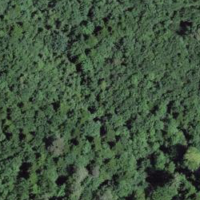
EUNIS habitat code: 41
Species observed at this site:
Lathyrus vernus